Platform: macOS
Application: Arc Browser
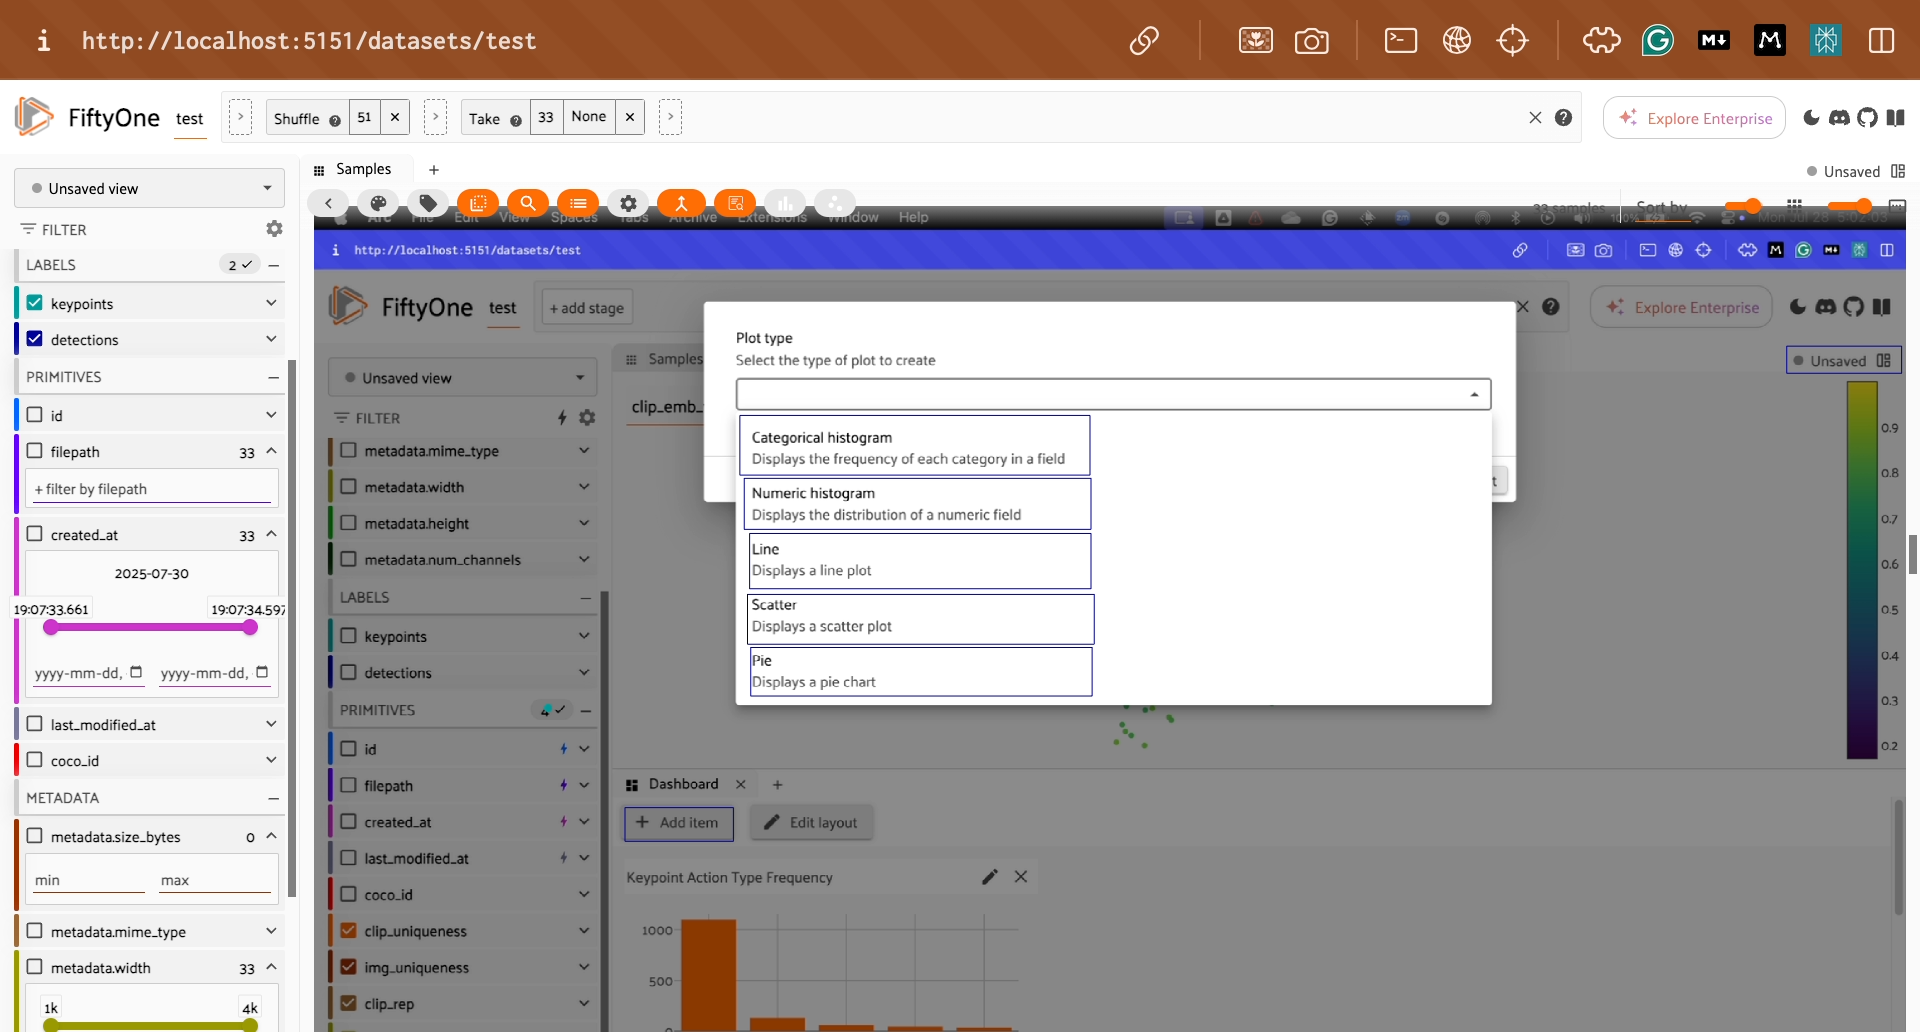
task_description: Hide available filter options for the created_at field
action_type: click
element_info: Icon
steps_since_start: 1